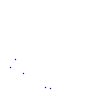
Particle: proton